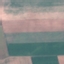
Land use / land cover class: AnnualCrop